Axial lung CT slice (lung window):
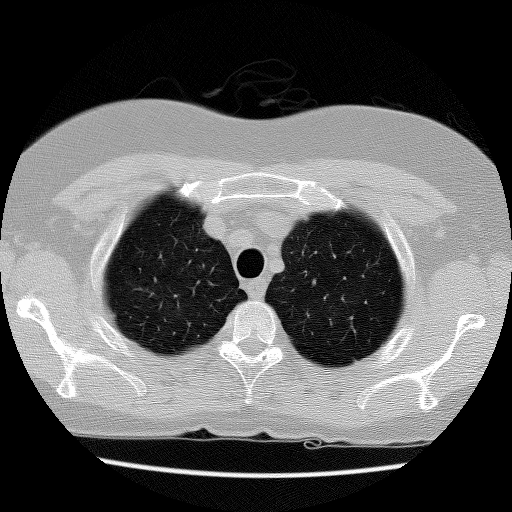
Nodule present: no